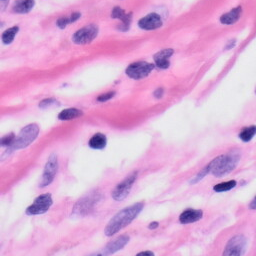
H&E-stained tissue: Skin